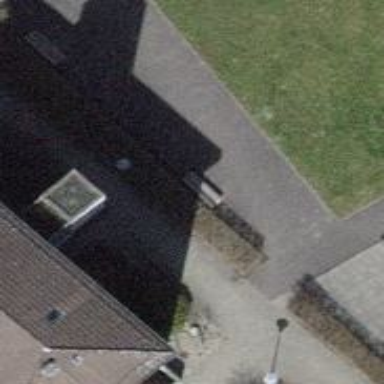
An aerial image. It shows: Brown bench.